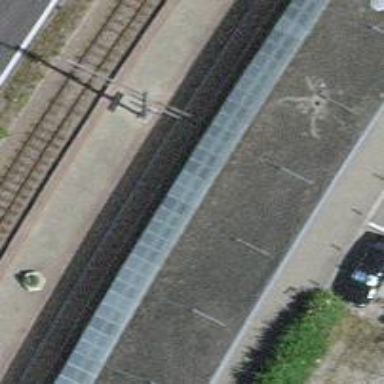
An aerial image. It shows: Public transport stop position for light rail.